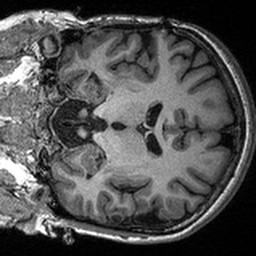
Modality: T1w
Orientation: coronal
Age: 25
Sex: female